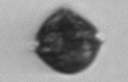
Label: Scrippsiella